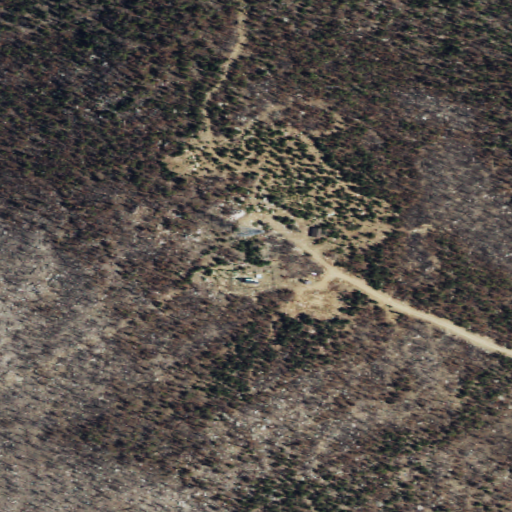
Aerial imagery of mountain in Washington named Moses Mountain containing grassland and evergreen forest